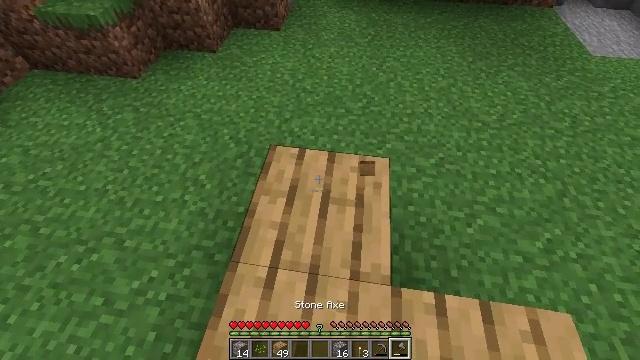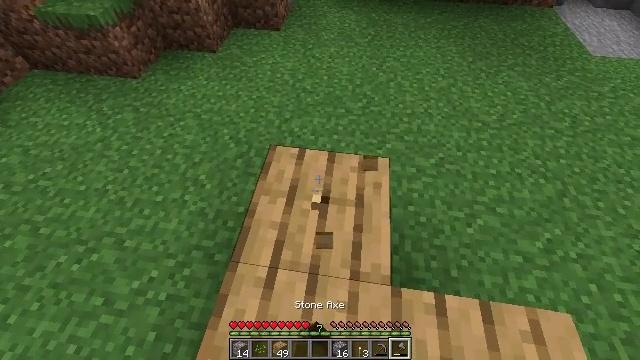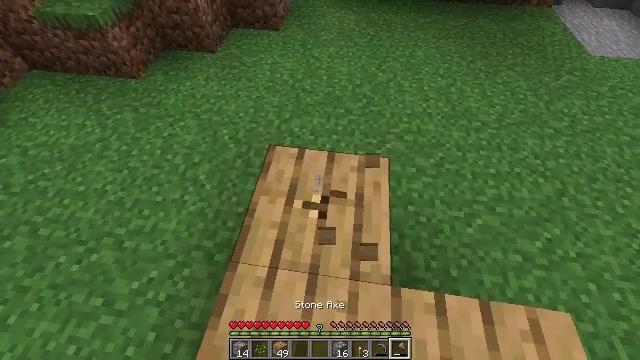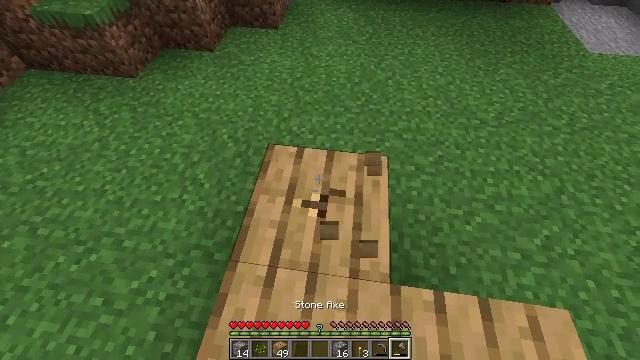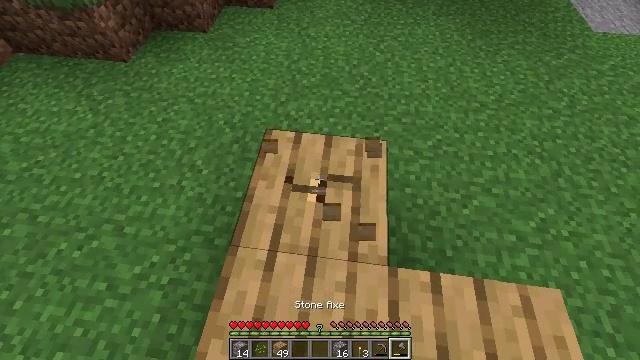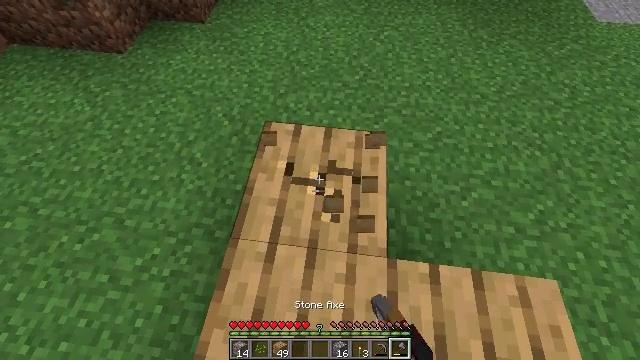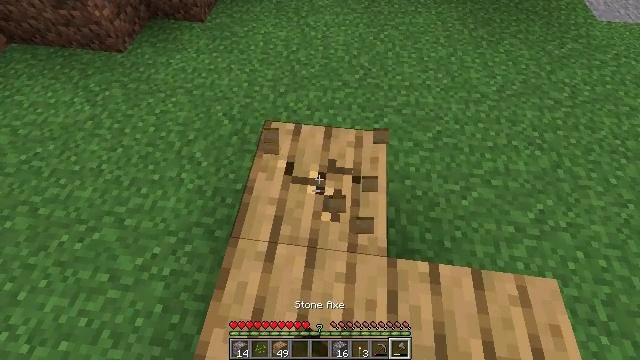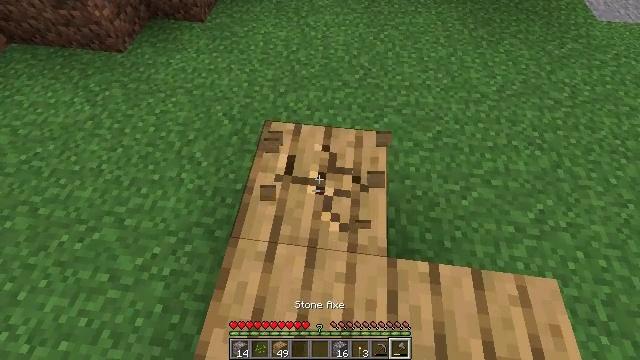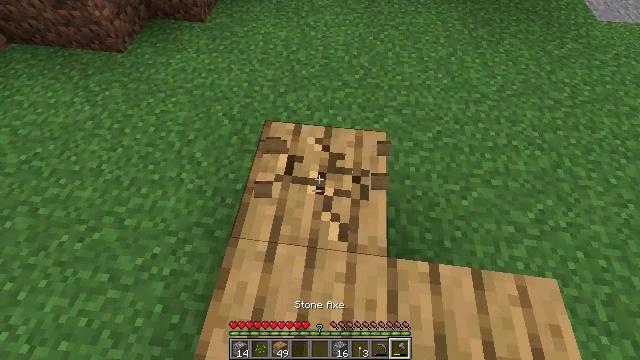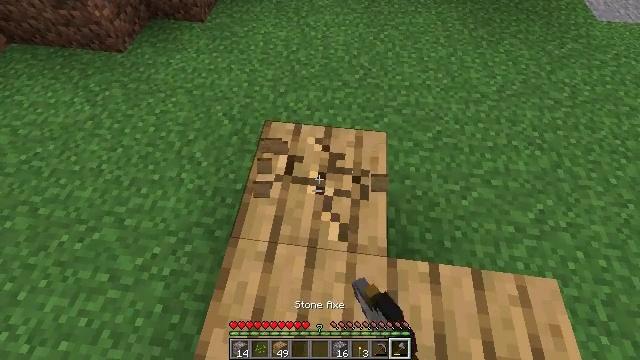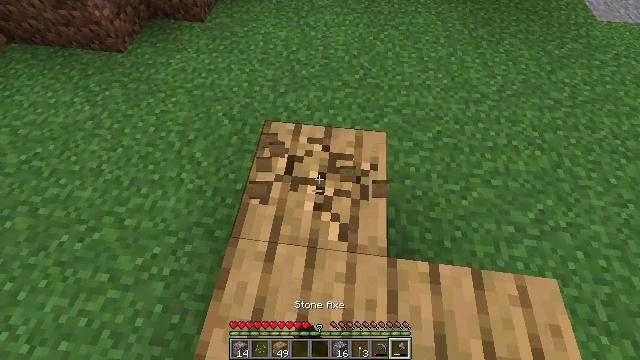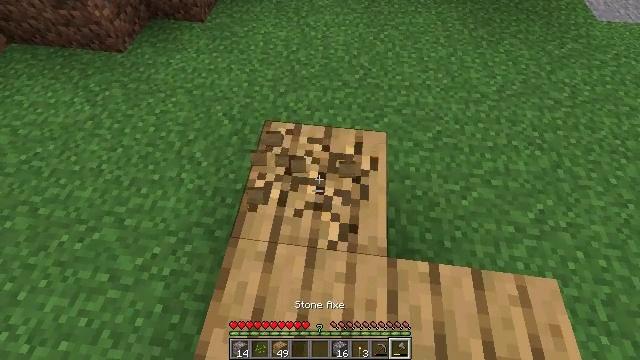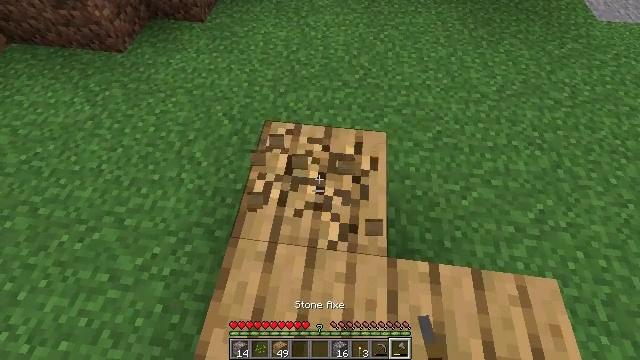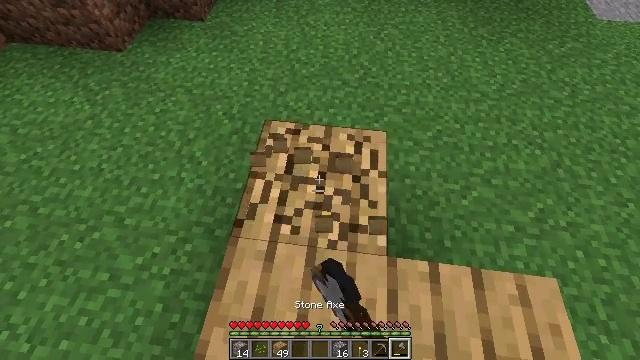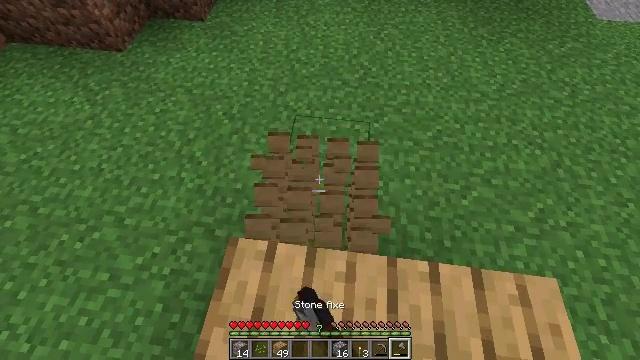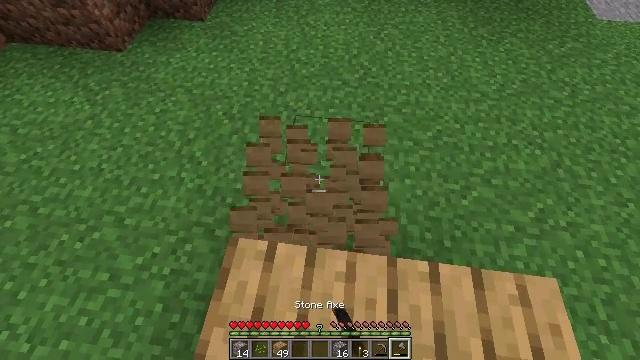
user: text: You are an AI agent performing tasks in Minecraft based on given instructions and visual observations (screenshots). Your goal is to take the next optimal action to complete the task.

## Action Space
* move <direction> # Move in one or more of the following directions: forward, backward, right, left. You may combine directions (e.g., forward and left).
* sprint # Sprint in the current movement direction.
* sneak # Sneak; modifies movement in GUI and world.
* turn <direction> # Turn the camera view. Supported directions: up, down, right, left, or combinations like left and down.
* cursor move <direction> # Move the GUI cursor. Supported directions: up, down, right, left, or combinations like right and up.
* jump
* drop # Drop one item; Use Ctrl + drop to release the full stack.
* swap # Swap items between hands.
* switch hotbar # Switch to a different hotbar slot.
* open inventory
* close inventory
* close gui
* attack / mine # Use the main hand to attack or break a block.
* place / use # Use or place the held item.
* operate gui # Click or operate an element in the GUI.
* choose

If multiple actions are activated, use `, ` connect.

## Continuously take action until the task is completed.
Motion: motion action
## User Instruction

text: Attack the oak planks to recycle it.
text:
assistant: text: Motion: attack / mine
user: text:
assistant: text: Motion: attack / mine
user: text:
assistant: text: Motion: attack / mine
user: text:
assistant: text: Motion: turn down, attack / mine
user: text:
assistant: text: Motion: turn down, attack / mine
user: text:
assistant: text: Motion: attack / mine
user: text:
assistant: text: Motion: attack / mine
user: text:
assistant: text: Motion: attack / mine
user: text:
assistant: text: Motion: attack / mine
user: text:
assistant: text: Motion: attack / mine
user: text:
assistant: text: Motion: attack / mine
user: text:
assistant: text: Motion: attack / mine
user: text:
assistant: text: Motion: attack / mine
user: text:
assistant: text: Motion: attack / mine
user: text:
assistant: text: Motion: attack / mine
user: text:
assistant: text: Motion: attack / mine
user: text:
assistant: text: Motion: attack / mine
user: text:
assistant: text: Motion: attack / mine
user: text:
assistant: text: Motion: no_op